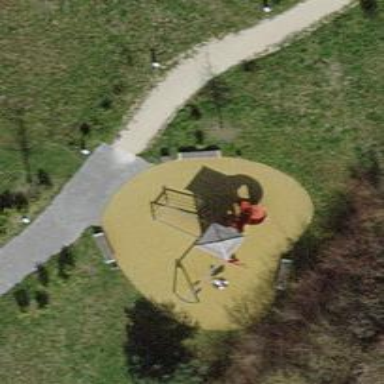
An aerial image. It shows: Playground with castle-themed climbing frame.